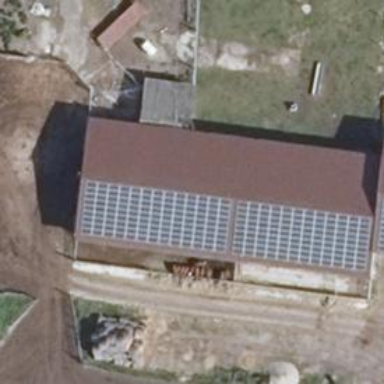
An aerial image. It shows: Small solar photovoltaic panel generator is producing electricity.